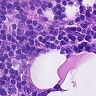
Metastatic tissue present: no